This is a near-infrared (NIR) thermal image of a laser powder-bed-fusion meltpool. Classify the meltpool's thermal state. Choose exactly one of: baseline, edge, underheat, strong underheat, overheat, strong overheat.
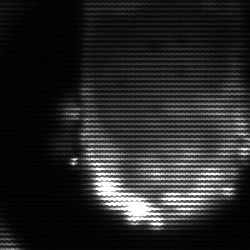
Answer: baseline